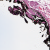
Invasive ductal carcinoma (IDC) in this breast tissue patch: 0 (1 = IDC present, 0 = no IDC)